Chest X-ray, AP view. Patient: 14 years old, sex M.
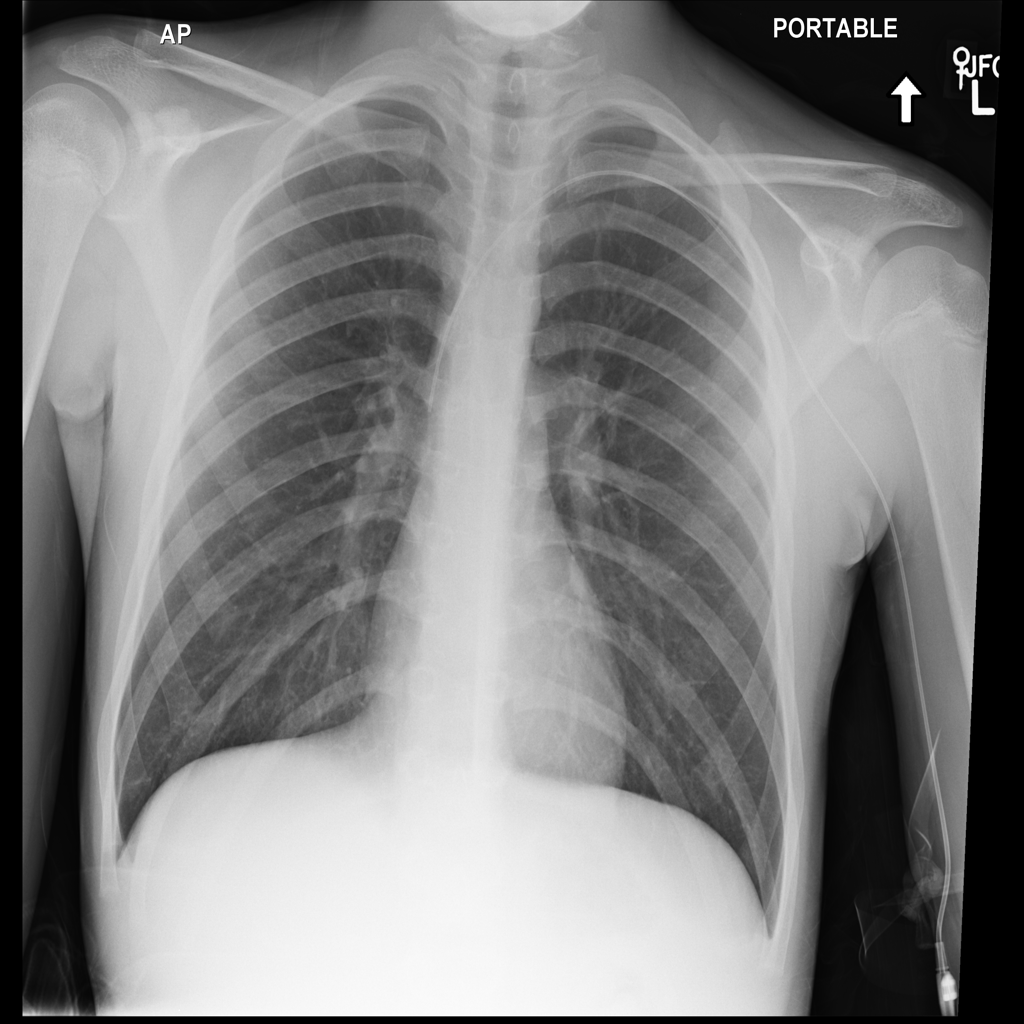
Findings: No Finding